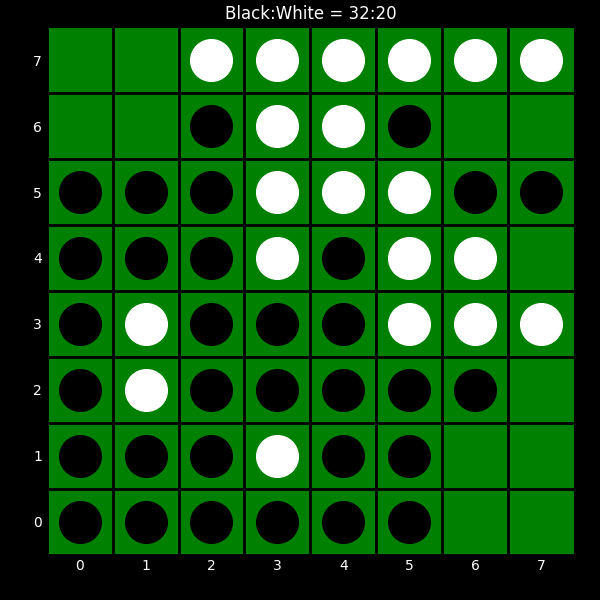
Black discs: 32
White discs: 20